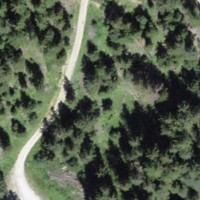
EUNIS habitat code: 43
Species observed at this site:
Nucifraga caryocatactes
Capreolus capreolus